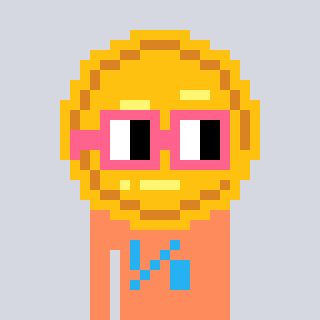
a pixel art character with square pink glasses, a medal-shaped head and a peachy-colored body on a cool background